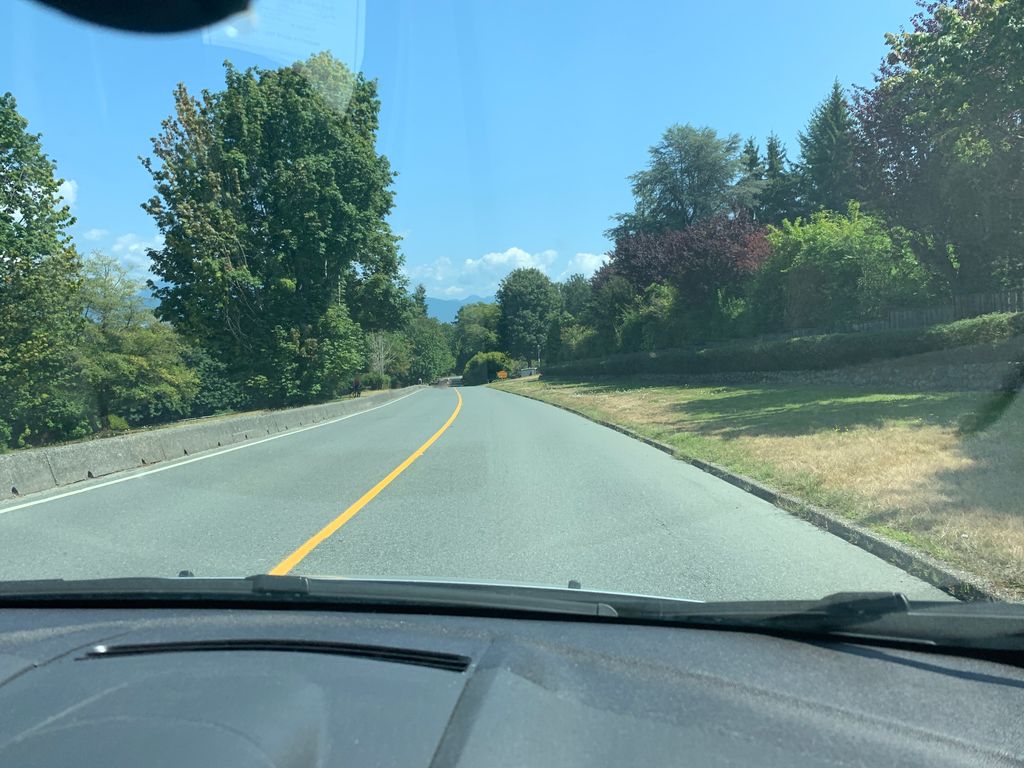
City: vancouver